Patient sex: M
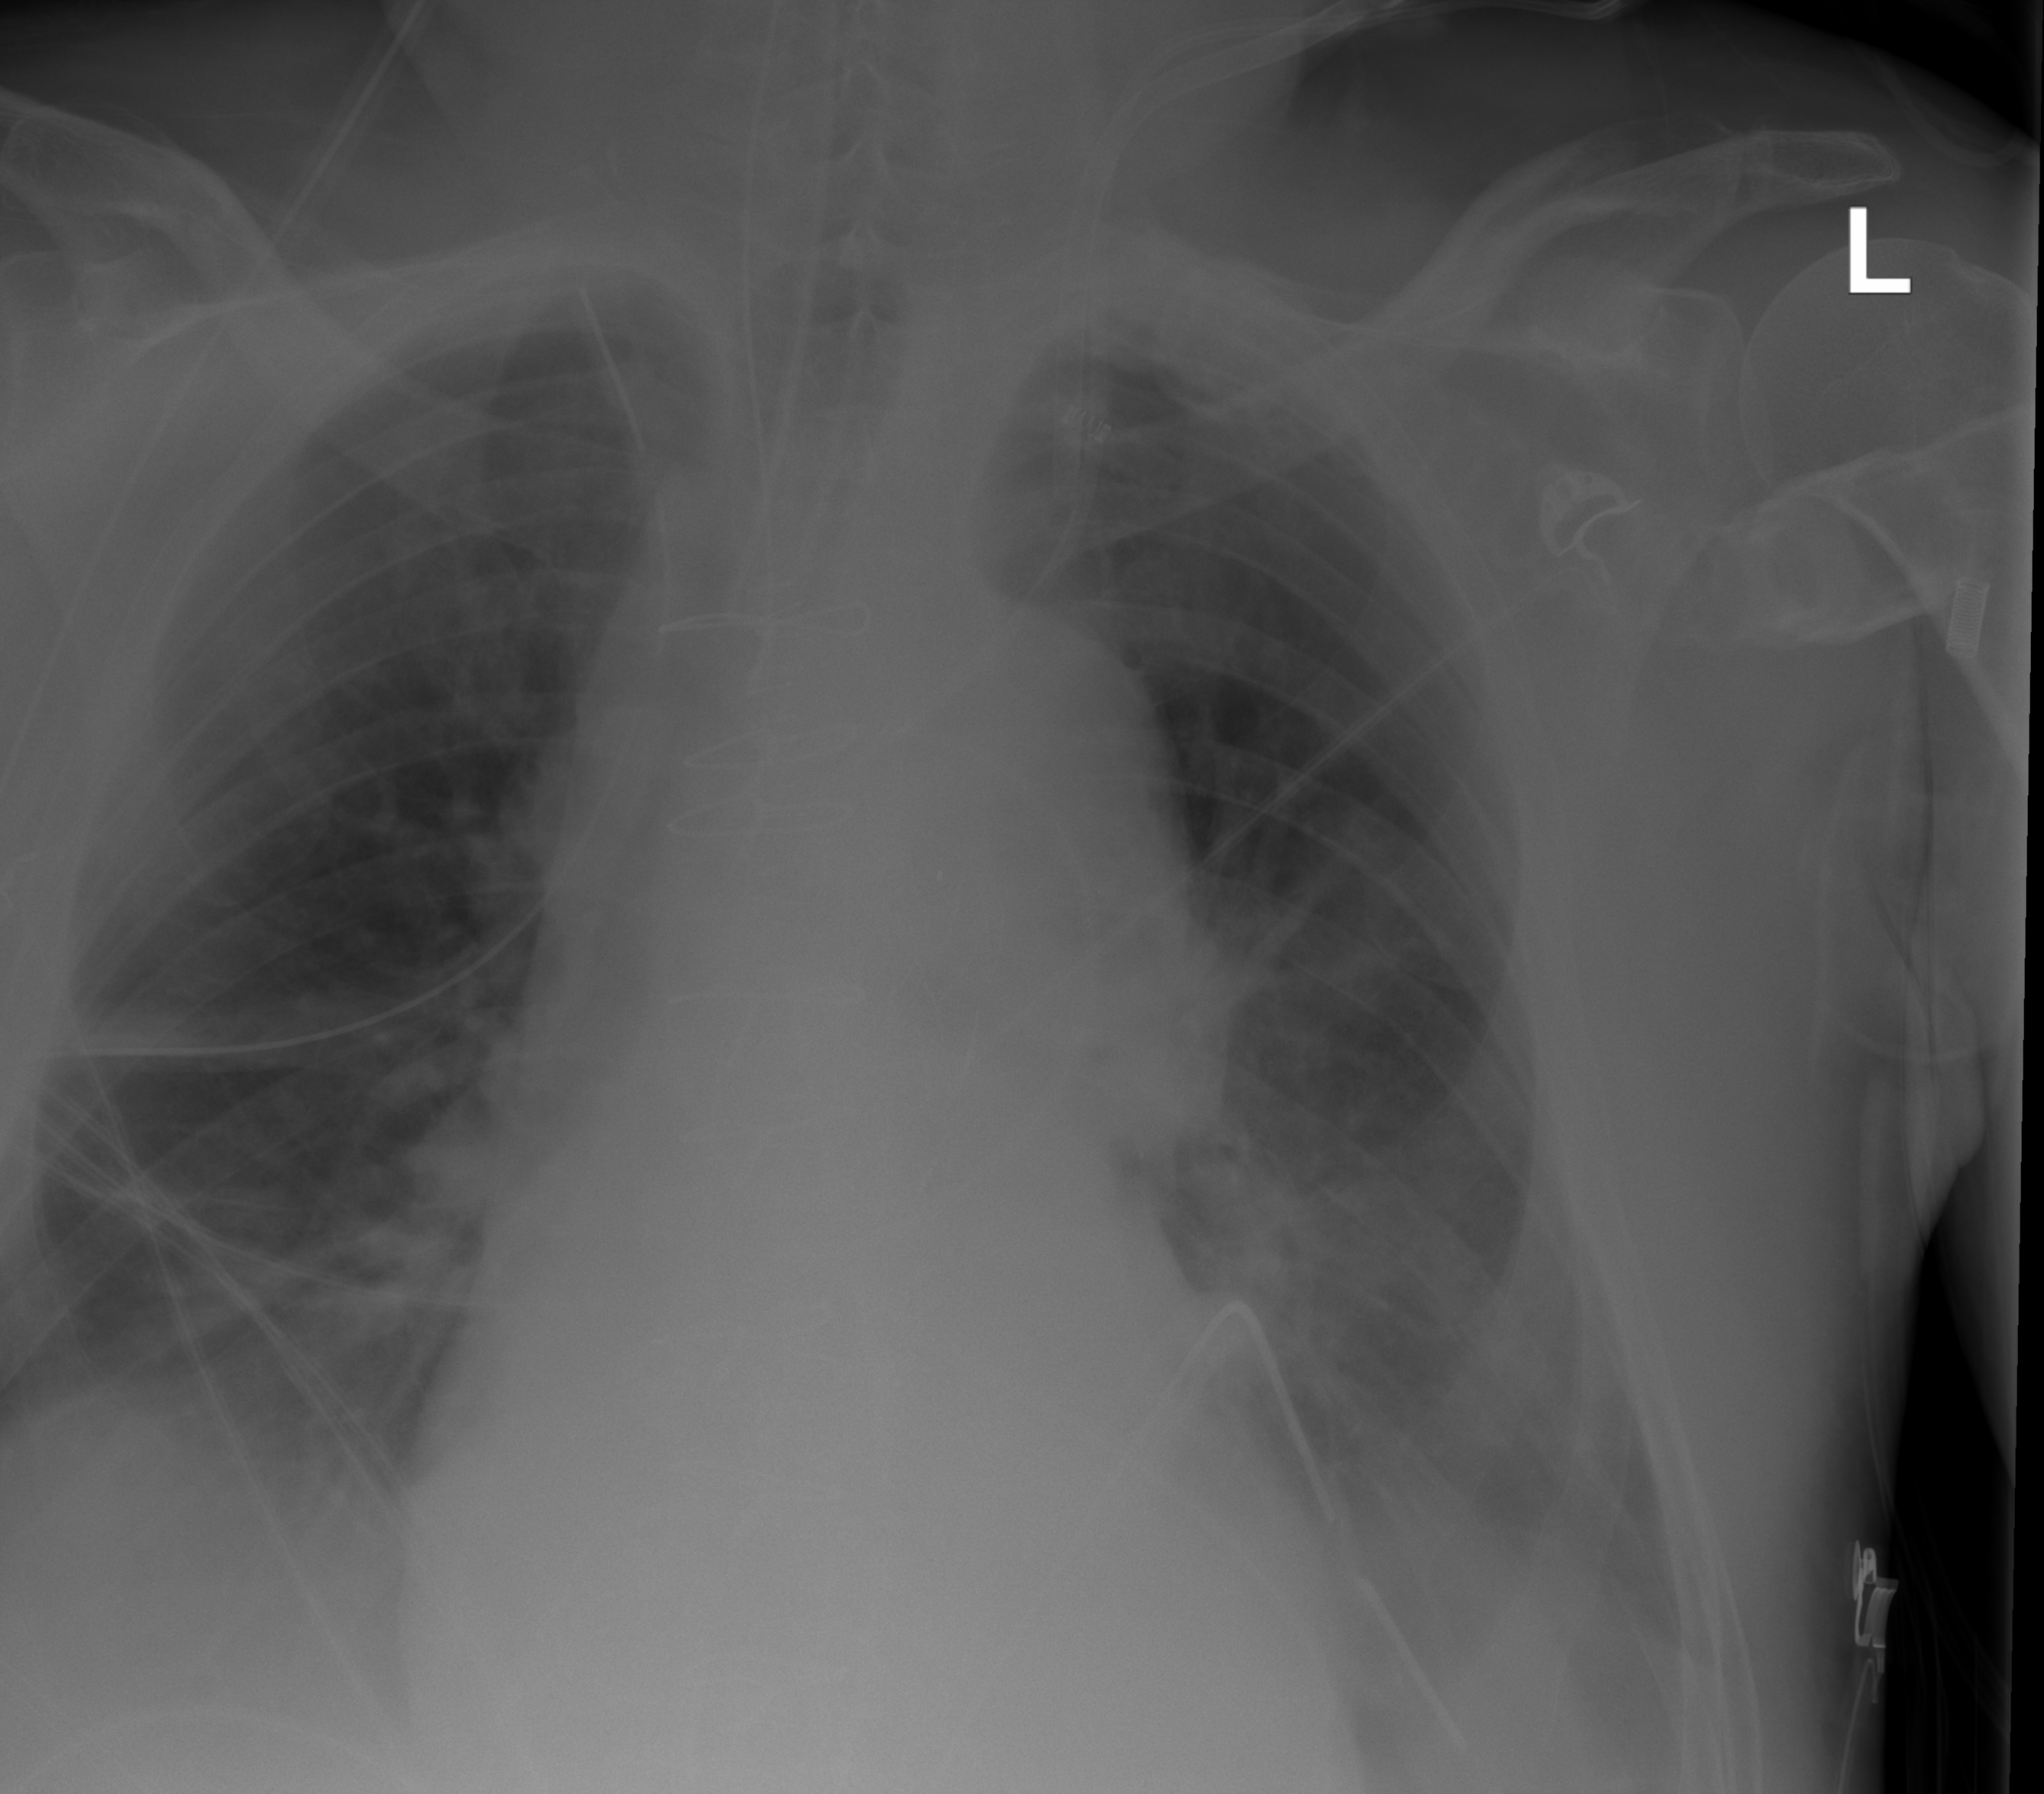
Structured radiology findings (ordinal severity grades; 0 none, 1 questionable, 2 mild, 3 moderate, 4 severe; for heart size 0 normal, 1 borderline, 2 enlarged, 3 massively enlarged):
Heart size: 2
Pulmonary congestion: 2
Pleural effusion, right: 3
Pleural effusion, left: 3
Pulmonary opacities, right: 2
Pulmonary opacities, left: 0
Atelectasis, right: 2
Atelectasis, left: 2